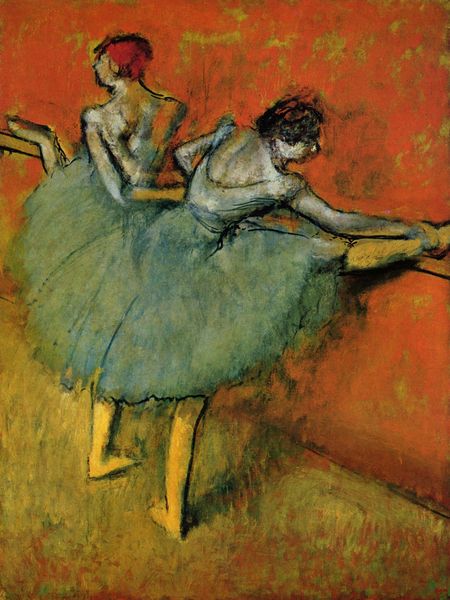
Titel: Tänzerinnen an der Stange
Künstler: Edgar Degas
Standort: Washington (District of Columbia)
Institution: The Phillips Collection
Schlagwörter: blau, fuß, hand, schatten, weiß, frauen, gelb, grün, impressionismus, menschen, mädchen, ausschnitt, bewegung, braun, damen, degas, edgar degas, frankreich, frau, frisur, grau, hell, kleid, kleider, licht, orange, paris, pastell, rücken, schwarz, türkis, rot, beige, expressionismus, rock, tanz, jung, wand, arm, arme, falten, mensch, spitze, stehen, signatur, haare, stehend, bühne, tanzen, tänzerin, tänzerinnen, locken, seide, genre, beine, hellblau, taille, bein, füße, rückenansicht, perspektive, zwei, balett, ballerina, ballerinas, ballet, ballett, probe, röcke, spiegelbild, studie, tanzsaal, tanzschule, tanzstunde, tutu, tutus, tüll, tütü, unterricht, üben, übung, moderne, farben, flächen, modern, linien, aufwärmen, ballettschuhe, dehnen, edgar, training, vorbereitung, balken, betrachtung, rüschen, rothaarig, barfuss, farbflächen, brille, künstlerin, übungen, heben, imressionismus, stange, weich, gestreckt, strecken, tänzer, barren, artistin, pastellkreide, bleu, siamesisch, anz, spagat, barre, gymnastik, spontan, balettschuhe, eleven, trainieren, ballettstange, stretch, dehnbar, balettkleid, dehnung, tanzerinnen, beweglich, balettstange, dehnungsübung, spiegelgleiche form, stretching, tanzerin, torgrün, tänzerinnen an der standge, voyeurist, mädchen+, stande, grätsche